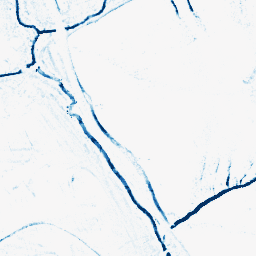
Category: morphological
Decomposition family: morphological_rect
Decomposition parameters: operation: closing
width: 5
height: 5
Upsampling method: lanczos
Upsampling parameters: scale: 2
Upsampling scale: 2